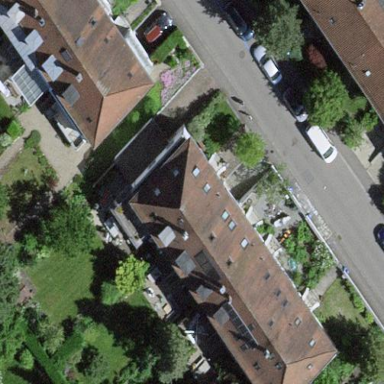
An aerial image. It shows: Terrace building.